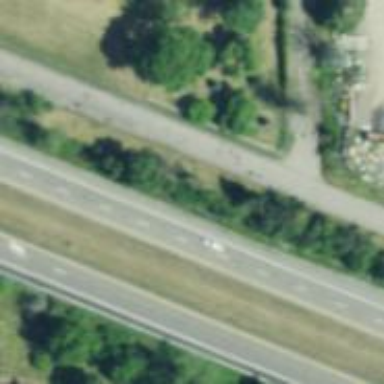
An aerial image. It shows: Asphalt road classified as primary highway with expressway characteristics.